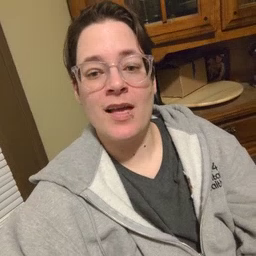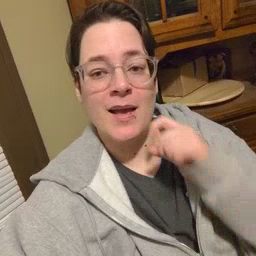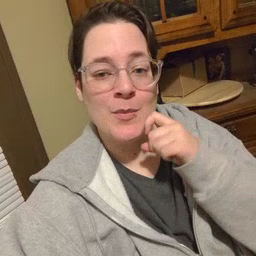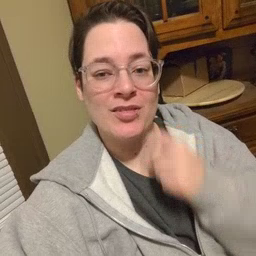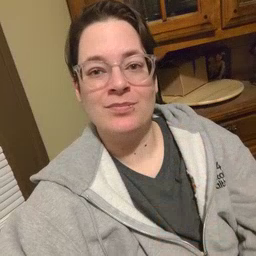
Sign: apple